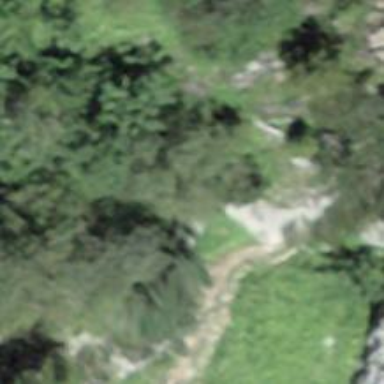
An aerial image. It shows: Natural cliff.